Field crop: maize
Growth stage: 2
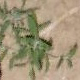
Species: atriplex